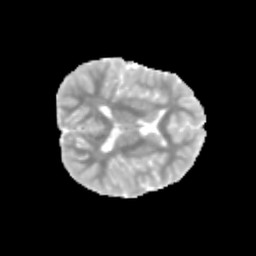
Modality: MD
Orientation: axial
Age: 9
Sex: male
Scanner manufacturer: siemens
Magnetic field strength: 3 T
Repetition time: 3.8 s
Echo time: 0.07 s